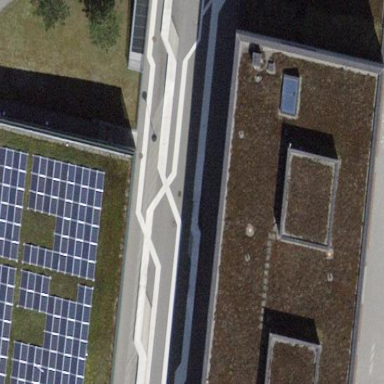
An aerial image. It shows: School building with flat roof.